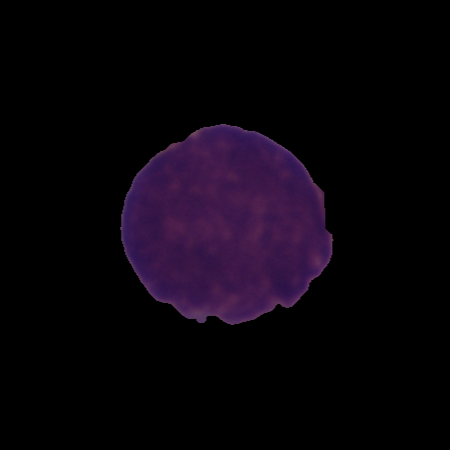
Label: cancer